Question: How can I make curves with a color gradient in R. Take a look at this flame.
It should look like that. I tried to make a normal curve and then another normal curve, but technically speaking, you can't make such a figure with a bunch of normal curves because they won't come down and intersect at the right spot on either side. How can I make such a figure in R? Any ideas?
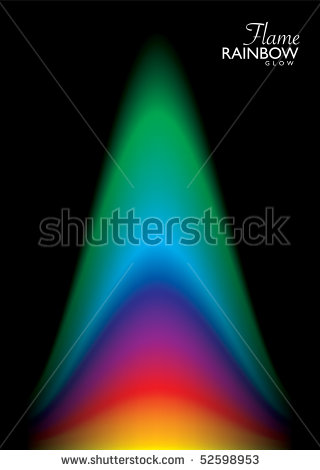
Answer: The best I've been able to do so far is:
'''
par(bg="black")
plot(seq(0.15,0.85,by=0.01),
5*dbeta(seq(0.15,0.85,by=0.01),10,10 ),
type="l" , ylim=c(0,700) ) # this just sets up the plotting framework.
for( i in 1:200 ) { lines(x= seq(0.15,0.85,by=0.01),
y= i*dbeta(seq(0.15,0.85,by=0.01),10,10 ),
col= colorRampPalette(c("yellow", "orange", "red", "hotpink",
"violet", "blue", "lightblue", "lightgreen", "darkgreen",
"black"))(200)[i],
lwd=13) }
par(bg="white")
'''
I did discover that putting a "black" color at the beginning of that series add an extra "glow" to the overall result, but I'm not posting that result.

# -----------------
This is what I started with and then there are successive approximation and tweaks appearing below:
'''
plot(seq(0.15,0.85,by=0.01), 5*dbeta(seq(0.15,0.85,by=0.01),10,10 ),
type="l" , ylim=c(0,100))
for( i in seq(0.2, 5) ) { lines(seq(0.15,0.85,by=0.01),
i*5*dbeta(seq(0.15,0.85,by=0.01),10,10 ) ) }
'''

For colors:
'''
plot(seq(0.15,0.85,by=0.01), 5*dbeta(seq(0.15,0.85,by=0.01),10,10 ), type="l" ,
ylim=c(0,130))
for( i in 1:35 ) {lines(seq(0.15,0.85,by=0.01), i*dbeta(seq(0.15,0.85,by=0.01), 10,10 ),
col=colorRampPalette(c("yellow", "orange", "red", "violet",
"blue", "lightblue", "lightgreen"))(35)[i],
lwd=3) }
'''

For black background and denser colors and a fade to black at top:
'''
par(bg = 'black')
plot(seq(0.15,0.85,by=0.01), 5*dbeta(seq(0.15,0.85,by=0.01),10,10 ), type="l",
ylim=c(0,130) )
for( i in 1:35 ) { lines(seq(0.15,0.85,by=0.01), i*dbeta(seq(0.15,0.85,by=0.01),10,10),
col=colorRampPalette(c("yellow", "orange", "red", "violet",
"blue", "lightblue", "lightgreen", "darkgreen",
"black")) (35)[i],
lwd=13) }
'''

I noticed that the fading to black aspect also controlled the line width at the sides. I hadn't been expecting that but it seems to be a desirable feature. The other aspect not addressed here is the possibility of adding transparency. There is an alpha argument in the R RGB functions.
One useful trick for finding colors byname:
'''
grep("purple", colors(), value=TRUE)
[1] "mediumpurple" "mediumpurple1" "mediumpurple2" "mediumpurple3" "mediumpurple4"
[6] "purple" "purple1" "purple2" "purple3" "purple4"
'''
If you are playing with the iteration to make the gradient smoother then you will need also adjust the ylim argument: choose 0.5^9*0.5^9/beta(10,10)*[iterations] , since that will be the maximum at x=0.5.